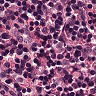
Metastatic tissue present: yes